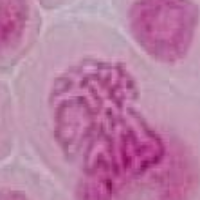
Label: metaphase